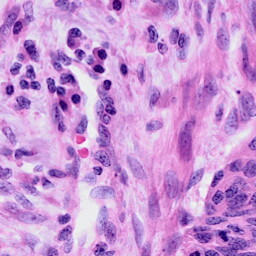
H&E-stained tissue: Cervix